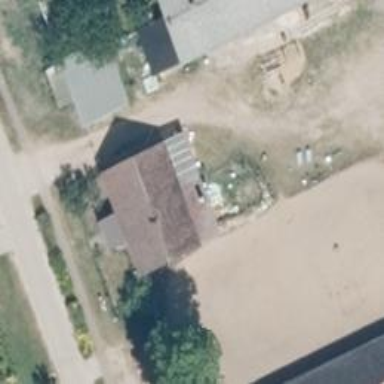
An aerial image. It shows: Farm building with gabled roof.